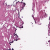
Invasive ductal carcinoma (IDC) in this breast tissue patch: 0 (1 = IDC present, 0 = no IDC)